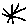
Label: square